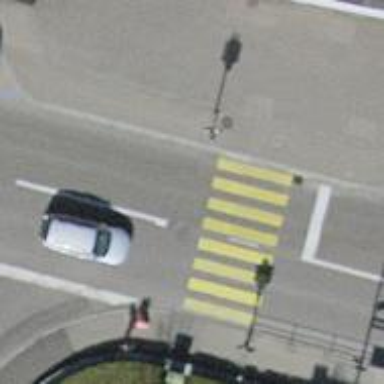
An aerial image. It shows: Crossing with traffic signals and zebra crossing island.